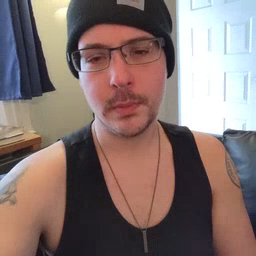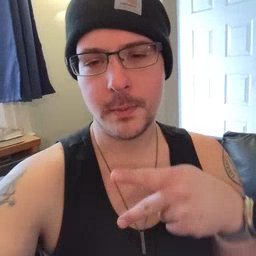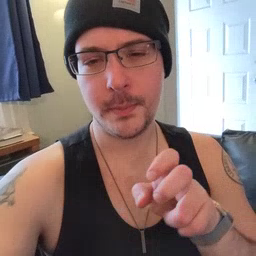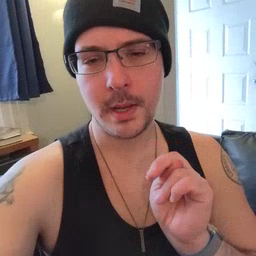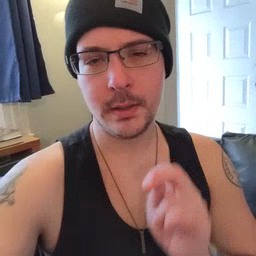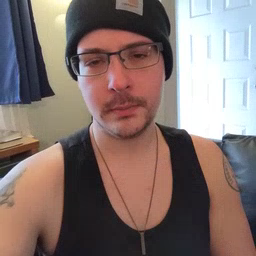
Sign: pen